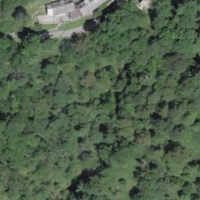
EUNIS habitat code: 41
Species observed at this site:
Lasiommata maera